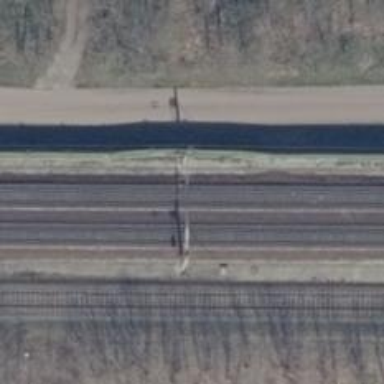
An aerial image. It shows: Milestone along the railway with catenary mast.